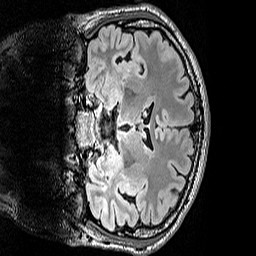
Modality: FLAIR
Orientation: coronal
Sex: male
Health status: ill
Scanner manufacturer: siemens
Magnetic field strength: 3 T
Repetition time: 5 s
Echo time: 0.388 s